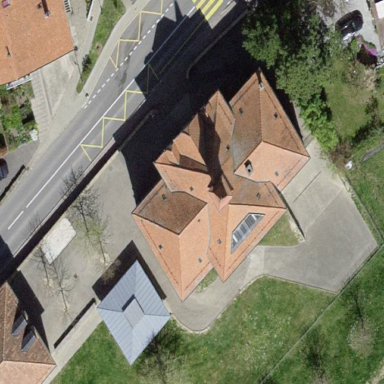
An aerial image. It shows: School.